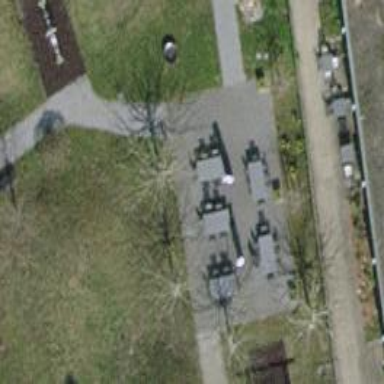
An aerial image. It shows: Picnic site popular for tourists.